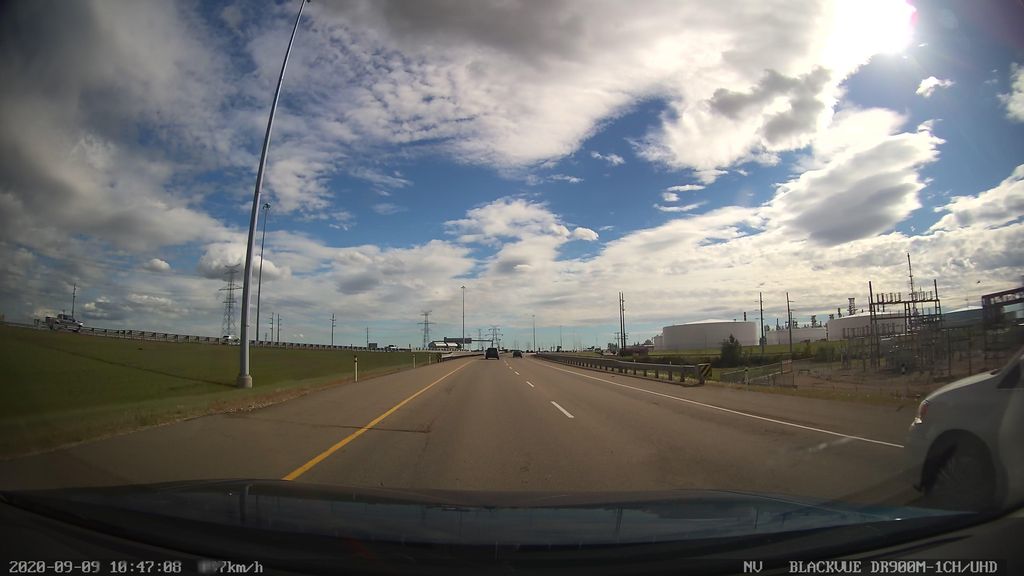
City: edmonton